Interaction volume radius: 10 \u00c5
Interaction volume height: 10 \u00c5
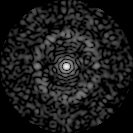
Disorder parameter: 0.8402